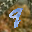
Label: 9